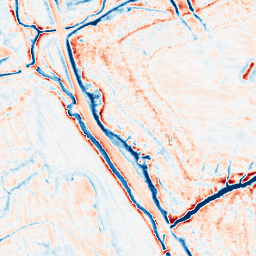
Category: edge_preserving
Decomposition family: anisotropic_diffusion
Decomposition parameters: iterations: 50
kappa: 50
gamma: 0.1
Upsampling method: sinc_blackman
Upsampling parameters: scale: 8
kernel_size: 16
Upsampling scale: 8